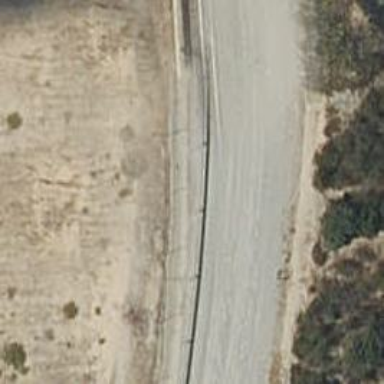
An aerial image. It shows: Path with ground surface. The track is of grade1 quality.